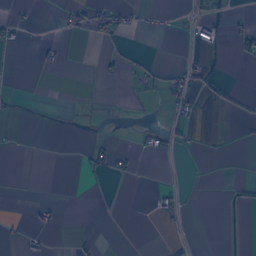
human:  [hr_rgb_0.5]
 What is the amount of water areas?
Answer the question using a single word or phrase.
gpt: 36

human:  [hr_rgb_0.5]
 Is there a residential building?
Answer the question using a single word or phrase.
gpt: yes

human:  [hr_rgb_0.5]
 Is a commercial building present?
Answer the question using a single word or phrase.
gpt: yes

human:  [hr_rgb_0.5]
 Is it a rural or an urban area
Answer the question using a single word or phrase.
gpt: rural

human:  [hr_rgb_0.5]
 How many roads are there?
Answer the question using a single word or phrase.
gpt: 112

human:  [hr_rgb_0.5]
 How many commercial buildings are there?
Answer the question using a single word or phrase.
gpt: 4

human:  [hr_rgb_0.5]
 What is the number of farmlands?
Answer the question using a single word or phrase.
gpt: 31

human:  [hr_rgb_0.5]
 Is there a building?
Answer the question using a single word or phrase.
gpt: yes

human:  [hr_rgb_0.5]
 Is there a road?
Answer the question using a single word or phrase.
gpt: yes

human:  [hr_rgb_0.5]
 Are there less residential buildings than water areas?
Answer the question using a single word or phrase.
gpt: no

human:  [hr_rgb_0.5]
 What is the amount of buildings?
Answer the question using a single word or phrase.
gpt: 249

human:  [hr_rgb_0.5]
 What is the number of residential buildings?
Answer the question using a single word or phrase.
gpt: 244

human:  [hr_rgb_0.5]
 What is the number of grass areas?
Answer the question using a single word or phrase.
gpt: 89

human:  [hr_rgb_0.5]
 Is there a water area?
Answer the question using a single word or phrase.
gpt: yes

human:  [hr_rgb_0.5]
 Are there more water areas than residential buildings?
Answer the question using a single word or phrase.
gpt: no

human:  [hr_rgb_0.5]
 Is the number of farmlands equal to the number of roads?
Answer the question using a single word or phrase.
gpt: no

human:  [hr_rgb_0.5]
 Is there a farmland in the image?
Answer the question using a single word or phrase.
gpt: yes

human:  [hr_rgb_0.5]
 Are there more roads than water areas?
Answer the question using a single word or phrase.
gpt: yes

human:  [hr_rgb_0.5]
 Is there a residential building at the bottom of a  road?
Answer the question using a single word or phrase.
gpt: yes

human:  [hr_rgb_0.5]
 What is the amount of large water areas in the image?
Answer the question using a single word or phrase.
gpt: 5

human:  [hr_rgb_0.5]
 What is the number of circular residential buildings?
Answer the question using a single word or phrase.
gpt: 0

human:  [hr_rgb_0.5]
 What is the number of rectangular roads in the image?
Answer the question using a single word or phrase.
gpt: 0

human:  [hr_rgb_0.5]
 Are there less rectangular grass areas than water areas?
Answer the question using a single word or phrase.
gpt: yes

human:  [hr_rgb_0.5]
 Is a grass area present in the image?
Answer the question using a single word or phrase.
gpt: yes

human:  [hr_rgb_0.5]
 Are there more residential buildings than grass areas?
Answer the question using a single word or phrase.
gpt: yes

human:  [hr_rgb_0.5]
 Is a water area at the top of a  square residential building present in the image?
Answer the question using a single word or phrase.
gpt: no

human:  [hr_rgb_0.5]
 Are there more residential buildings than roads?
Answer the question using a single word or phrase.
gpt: yes

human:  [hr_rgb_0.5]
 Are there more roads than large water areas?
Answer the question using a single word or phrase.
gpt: yes

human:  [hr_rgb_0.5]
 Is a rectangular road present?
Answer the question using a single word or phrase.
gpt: no

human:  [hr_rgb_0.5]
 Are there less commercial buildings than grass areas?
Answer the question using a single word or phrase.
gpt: yes

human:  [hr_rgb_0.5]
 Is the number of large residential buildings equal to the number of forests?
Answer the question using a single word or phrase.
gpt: no

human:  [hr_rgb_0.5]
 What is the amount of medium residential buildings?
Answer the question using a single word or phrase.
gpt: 2

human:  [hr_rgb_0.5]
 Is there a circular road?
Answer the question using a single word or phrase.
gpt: no

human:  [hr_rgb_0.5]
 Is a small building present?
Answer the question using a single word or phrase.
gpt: yes

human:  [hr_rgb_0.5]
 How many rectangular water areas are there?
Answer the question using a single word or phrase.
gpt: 8

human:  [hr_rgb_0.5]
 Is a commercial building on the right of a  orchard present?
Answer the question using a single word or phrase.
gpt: yes

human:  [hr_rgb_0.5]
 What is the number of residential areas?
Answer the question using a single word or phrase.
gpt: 4

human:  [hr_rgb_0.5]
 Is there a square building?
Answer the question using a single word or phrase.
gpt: no

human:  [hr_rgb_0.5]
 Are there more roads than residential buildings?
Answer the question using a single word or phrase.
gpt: no

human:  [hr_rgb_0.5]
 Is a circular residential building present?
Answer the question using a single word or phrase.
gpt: no

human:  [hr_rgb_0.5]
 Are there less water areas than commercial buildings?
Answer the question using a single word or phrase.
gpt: no

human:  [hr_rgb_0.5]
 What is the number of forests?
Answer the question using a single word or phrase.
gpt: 21

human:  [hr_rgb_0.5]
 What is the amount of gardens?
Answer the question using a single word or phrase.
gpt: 1

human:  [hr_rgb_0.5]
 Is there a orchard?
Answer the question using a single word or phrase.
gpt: yes

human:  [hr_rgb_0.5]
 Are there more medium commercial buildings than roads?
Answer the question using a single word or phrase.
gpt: no

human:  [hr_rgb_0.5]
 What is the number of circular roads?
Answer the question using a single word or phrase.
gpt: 0

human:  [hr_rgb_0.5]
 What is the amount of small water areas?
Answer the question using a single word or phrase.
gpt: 27

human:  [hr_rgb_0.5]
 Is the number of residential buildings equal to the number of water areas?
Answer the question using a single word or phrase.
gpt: no

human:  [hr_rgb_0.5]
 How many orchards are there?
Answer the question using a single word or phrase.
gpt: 11

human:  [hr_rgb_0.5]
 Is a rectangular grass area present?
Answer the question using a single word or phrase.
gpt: yes

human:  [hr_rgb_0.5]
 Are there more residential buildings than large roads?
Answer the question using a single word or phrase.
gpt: yes

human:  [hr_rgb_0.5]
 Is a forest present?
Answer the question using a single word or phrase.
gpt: yes

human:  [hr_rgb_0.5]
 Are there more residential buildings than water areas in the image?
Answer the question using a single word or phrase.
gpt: yes

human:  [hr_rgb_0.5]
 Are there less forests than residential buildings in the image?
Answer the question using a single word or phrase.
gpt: yes

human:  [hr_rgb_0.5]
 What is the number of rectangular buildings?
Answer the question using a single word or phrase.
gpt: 149

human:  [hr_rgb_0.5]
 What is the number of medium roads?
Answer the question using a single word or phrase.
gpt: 0

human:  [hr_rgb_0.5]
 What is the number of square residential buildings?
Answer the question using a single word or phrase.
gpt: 0

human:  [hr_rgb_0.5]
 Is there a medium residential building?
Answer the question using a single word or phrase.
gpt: yes

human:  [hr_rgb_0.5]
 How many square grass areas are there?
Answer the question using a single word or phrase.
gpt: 1

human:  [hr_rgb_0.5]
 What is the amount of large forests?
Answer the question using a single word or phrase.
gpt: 4

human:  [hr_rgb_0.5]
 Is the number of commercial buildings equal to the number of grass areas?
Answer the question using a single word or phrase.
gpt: no

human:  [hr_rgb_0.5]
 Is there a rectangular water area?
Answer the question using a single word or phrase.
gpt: yes

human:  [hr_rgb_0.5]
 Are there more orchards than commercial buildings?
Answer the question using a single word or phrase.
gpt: yes

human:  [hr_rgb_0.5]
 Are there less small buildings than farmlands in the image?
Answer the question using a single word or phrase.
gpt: no